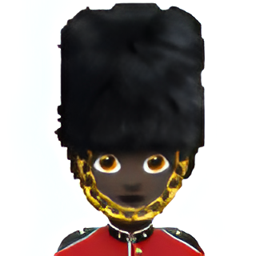
Name: female guard type 6
Emoji: 💂🏿‍♀️
Group: People & Body
Sub-group: person-role